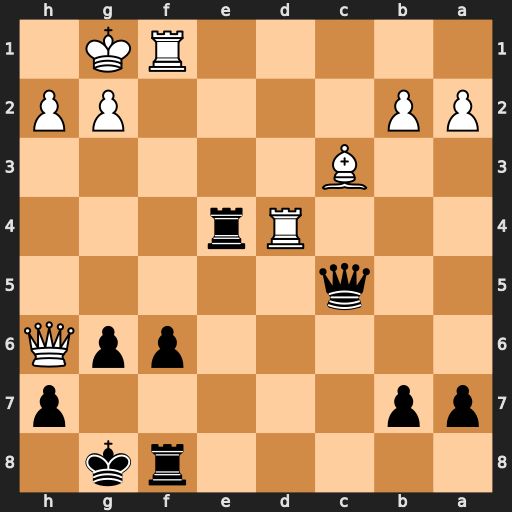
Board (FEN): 5rk1/pp5p/5ppQ/2q5/3Rr3/2B5/PP4PP/5RK1
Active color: b
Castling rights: -
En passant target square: -
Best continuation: Rxd4 Bxd4 Qxd4+